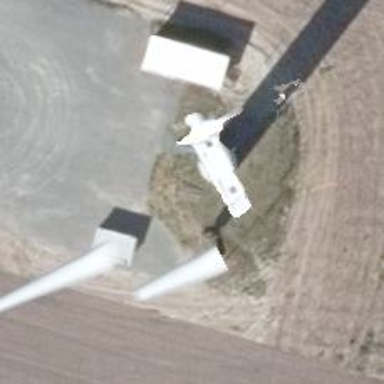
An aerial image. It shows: Wind generator powered by wind. The generator type is horizontal axis and it uses wind turbines.